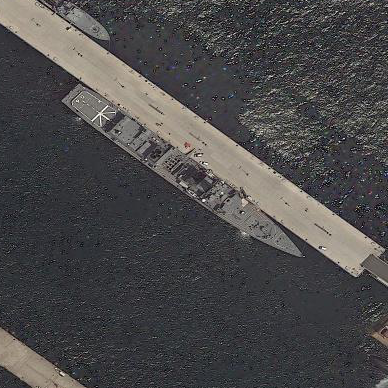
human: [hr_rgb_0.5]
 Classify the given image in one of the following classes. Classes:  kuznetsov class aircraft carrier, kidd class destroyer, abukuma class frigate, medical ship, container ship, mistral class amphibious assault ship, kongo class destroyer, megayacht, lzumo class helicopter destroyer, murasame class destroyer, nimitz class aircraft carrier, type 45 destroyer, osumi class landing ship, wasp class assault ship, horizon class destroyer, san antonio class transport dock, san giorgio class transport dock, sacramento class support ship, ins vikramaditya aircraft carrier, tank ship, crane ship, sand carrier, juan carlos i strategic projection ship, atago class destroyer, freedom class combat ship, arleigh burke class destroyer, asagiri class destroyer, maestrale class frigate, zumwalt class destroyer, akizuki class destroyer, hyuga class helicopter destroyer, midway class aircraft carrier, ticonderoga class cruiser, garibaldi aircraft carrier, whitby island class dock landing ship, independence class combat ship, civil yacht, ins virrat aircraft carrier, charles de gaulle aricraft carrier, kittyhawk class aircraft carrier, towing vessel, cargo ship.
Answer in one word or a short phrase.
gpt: Murasame class destroyer